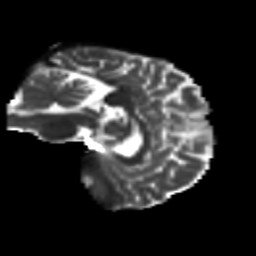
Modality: T2w
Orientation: sagittal
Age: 38
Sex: female
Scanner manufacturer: siemens
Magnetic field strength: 3 T
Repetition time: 8.6 s
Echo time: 0.095 s